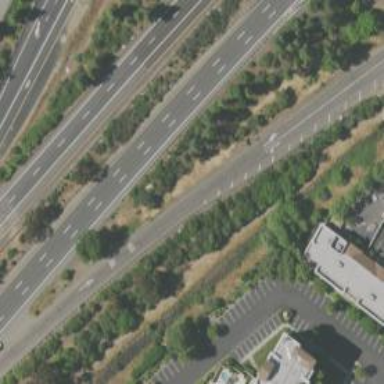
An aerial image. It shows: Motorway link.